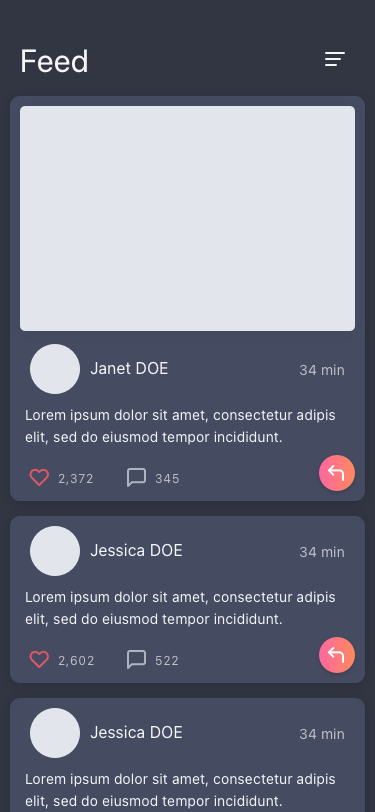
Text in this UI design:
Lorem ipsum dolor sit amet, consectetur adipis elit, sed do eiusmod tempor incididunt.
34 min
Jessica DOE
522
2,602
Lorem ipsum dolor sit amet, consectetur adipis elit, sed do eiusmod tempor incididunt.
34 min
Jessica DOE
345
2,372
Lorem ipsum dolor sit amet, consectetur adipis elit, sed do eiusmod tempor incididunt.
34 min
Janet DOE
Feed